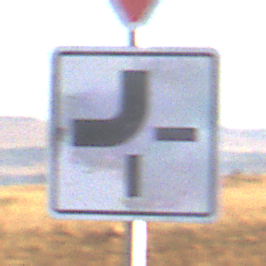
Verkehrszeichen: VerlaufVorfahrtsstrasse2
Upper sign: VorfahrtGewaehren
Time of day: MorningAfternoon
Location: Outdoor (Nature)
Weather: Clear
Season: NotSpecified
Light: Natural